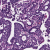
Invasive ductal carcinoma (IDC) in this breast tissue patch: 1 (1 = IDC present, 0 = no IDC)